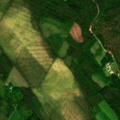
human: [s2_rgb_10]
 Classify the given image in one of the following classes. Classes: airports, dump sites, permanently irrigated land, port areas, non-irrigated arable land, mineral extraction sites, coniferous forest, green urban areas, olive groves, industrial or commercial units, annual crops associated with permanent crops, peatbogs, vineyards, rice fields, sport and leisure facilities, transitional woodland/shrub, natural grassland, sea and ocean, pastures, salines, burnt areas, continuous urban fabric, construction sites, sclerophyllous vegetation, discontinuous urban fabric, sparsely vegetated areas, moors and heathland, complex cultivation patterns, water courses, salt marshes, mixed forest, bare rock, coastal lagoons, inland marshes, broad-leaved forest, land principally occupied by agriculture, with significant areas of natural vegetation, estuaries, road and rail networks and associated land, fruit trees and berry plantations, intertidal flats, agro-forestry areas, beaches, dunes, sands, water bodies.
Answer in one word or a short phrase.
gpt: land principally occupied by agriculture, with significant areas of natural vegetation, coniferous forest, mixed forest, peatbogs